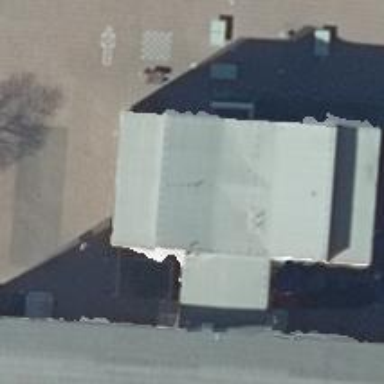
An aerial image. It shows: School building.